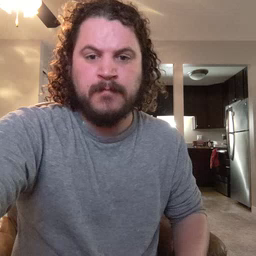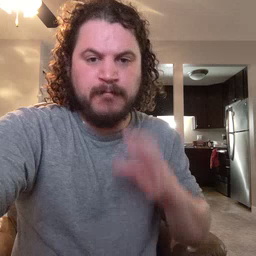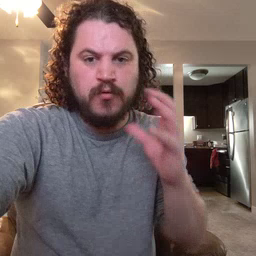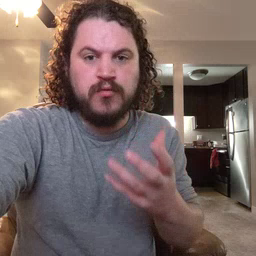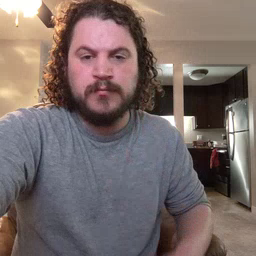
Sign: balloon